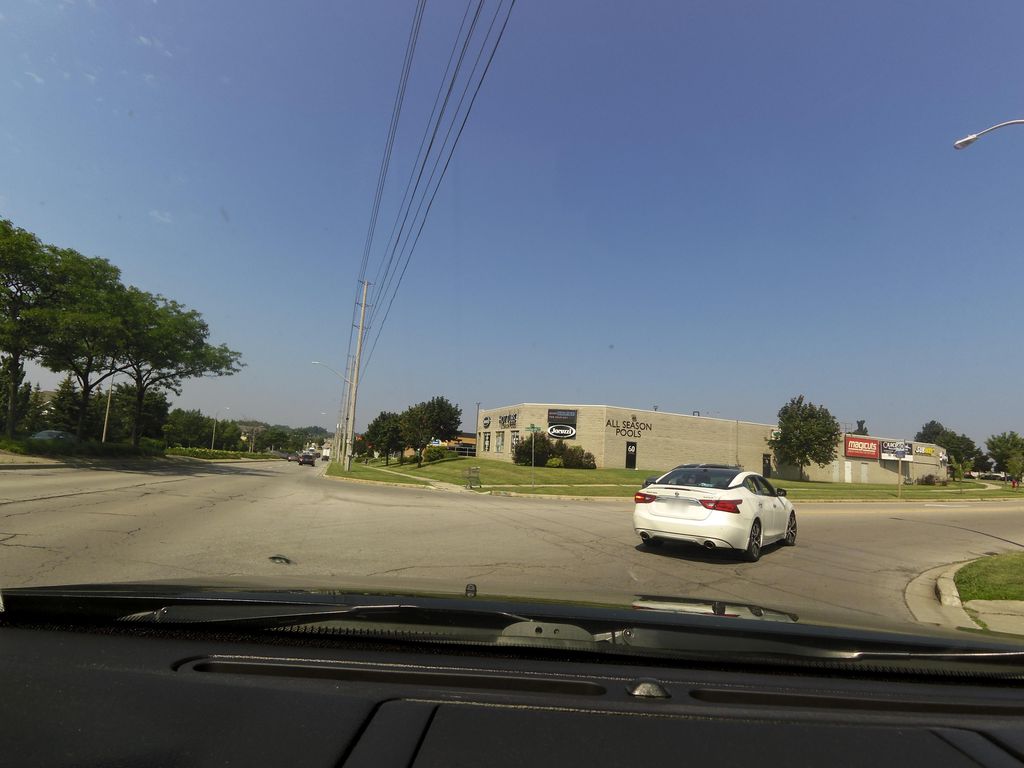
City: hamilton